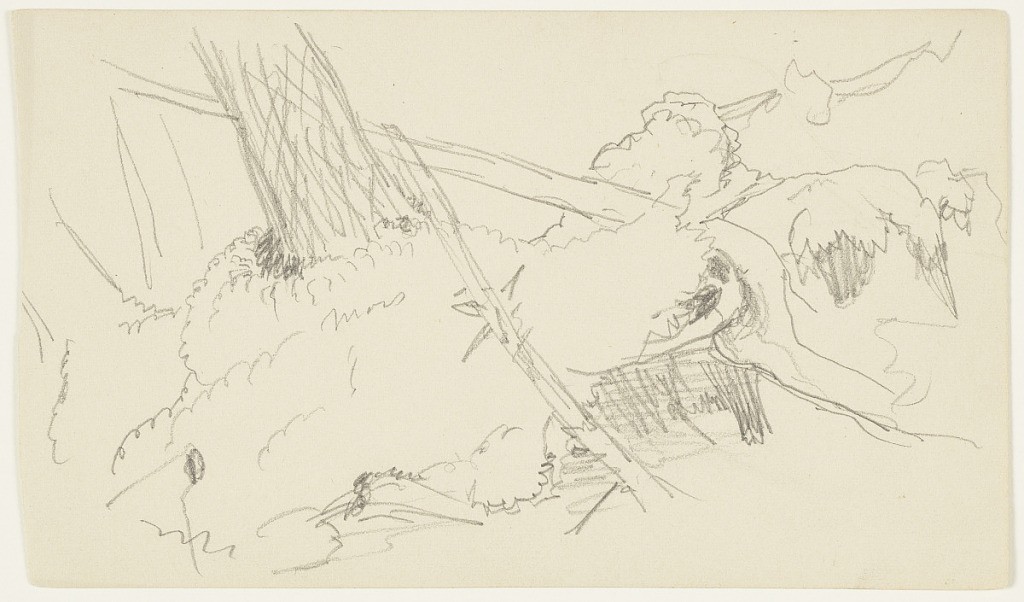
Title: Forest Floor near Lake Millinocket, Maine
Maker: Frederic Edwin Church, American, 1826–1900
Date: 1877
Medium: Graphite on tan wove paper
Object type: Drawing
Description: Landscape sketch showing a view of the forest floor near Lake Millinocket in Maine. At left, the base of a large tree grows out of a mossy prominence, upon which fallen branches lie at center and right. Outlines of other trees are visible in the background at left.